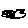
Label: fish